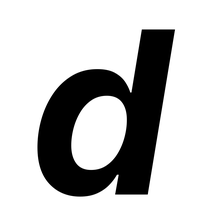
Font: Inter-Italic_Bold_Italic